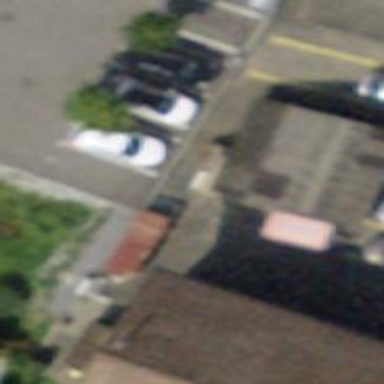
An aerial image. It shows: Warehouse building.